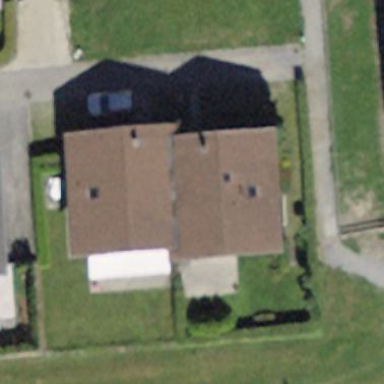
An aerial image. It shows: Semi-detached house.